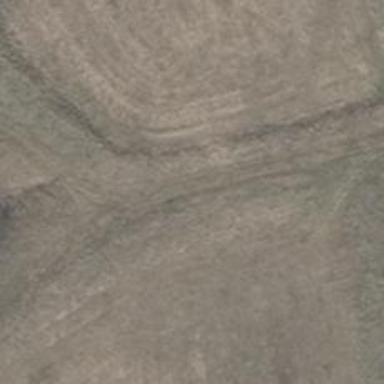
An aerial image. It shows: Grassy track with grade5 tracktype.